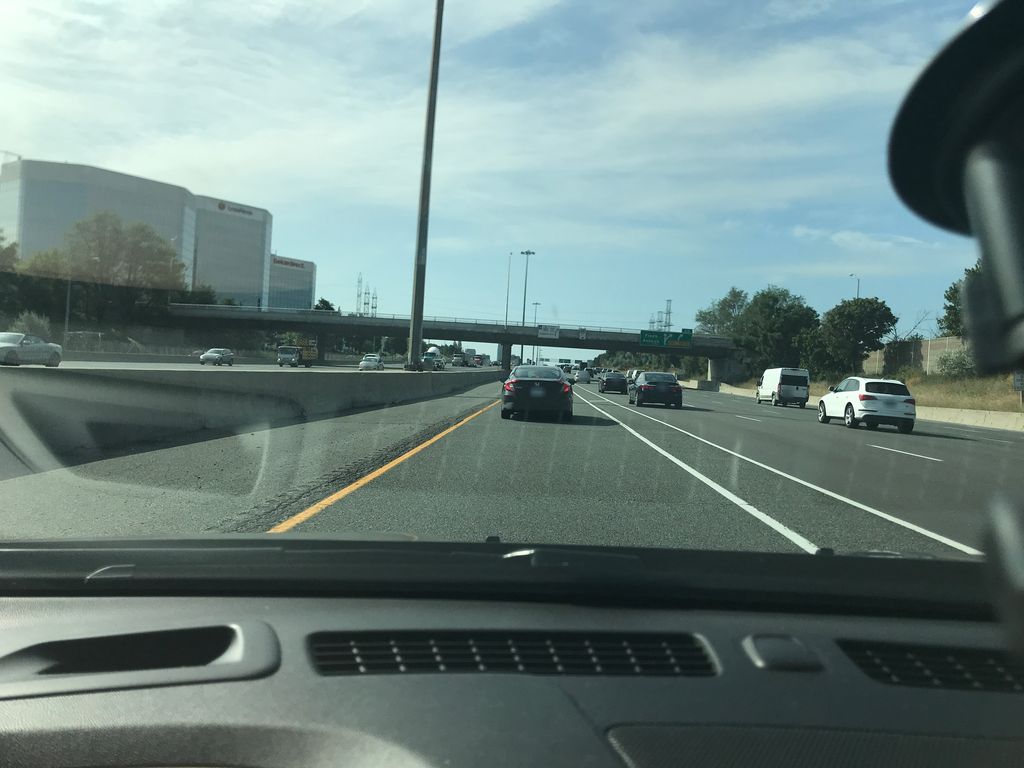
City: toronto